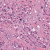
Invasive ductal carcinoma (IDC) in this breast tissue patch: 1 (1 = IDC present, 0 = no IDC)